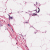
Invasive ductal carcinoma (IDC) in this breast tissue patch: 0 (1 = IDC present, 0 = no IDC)